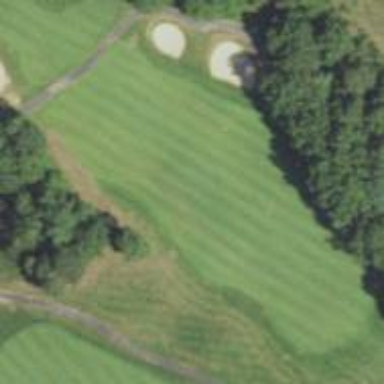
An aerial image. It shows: Grassy area designated as golf fairway.